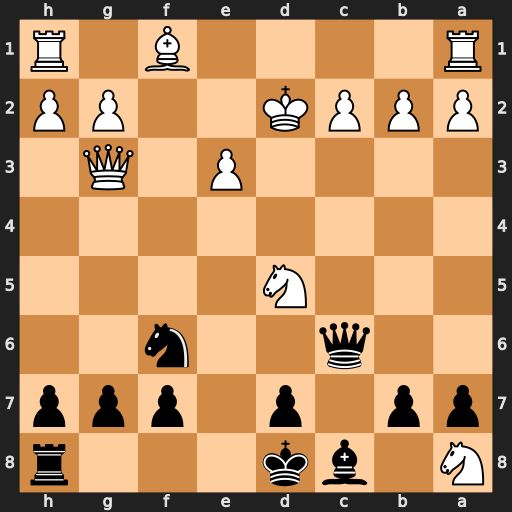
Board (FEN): N1bk3r/pp1p1ppp/2q2n2/3N4/8/4P1Q1/PPPK2PP/R4B1R
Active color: b
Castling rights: -
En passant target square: -
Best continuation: Ne4+ Kc1 Nxg3 hxg3 Qxd5